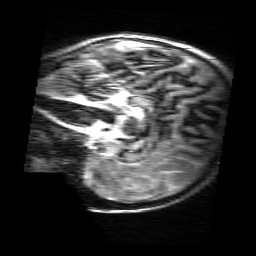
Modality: MP2RAGE
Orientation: sagittal
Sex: female
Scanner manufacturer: siemens
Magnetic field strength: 3 T
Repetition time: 5 s
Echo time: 0.00368 s